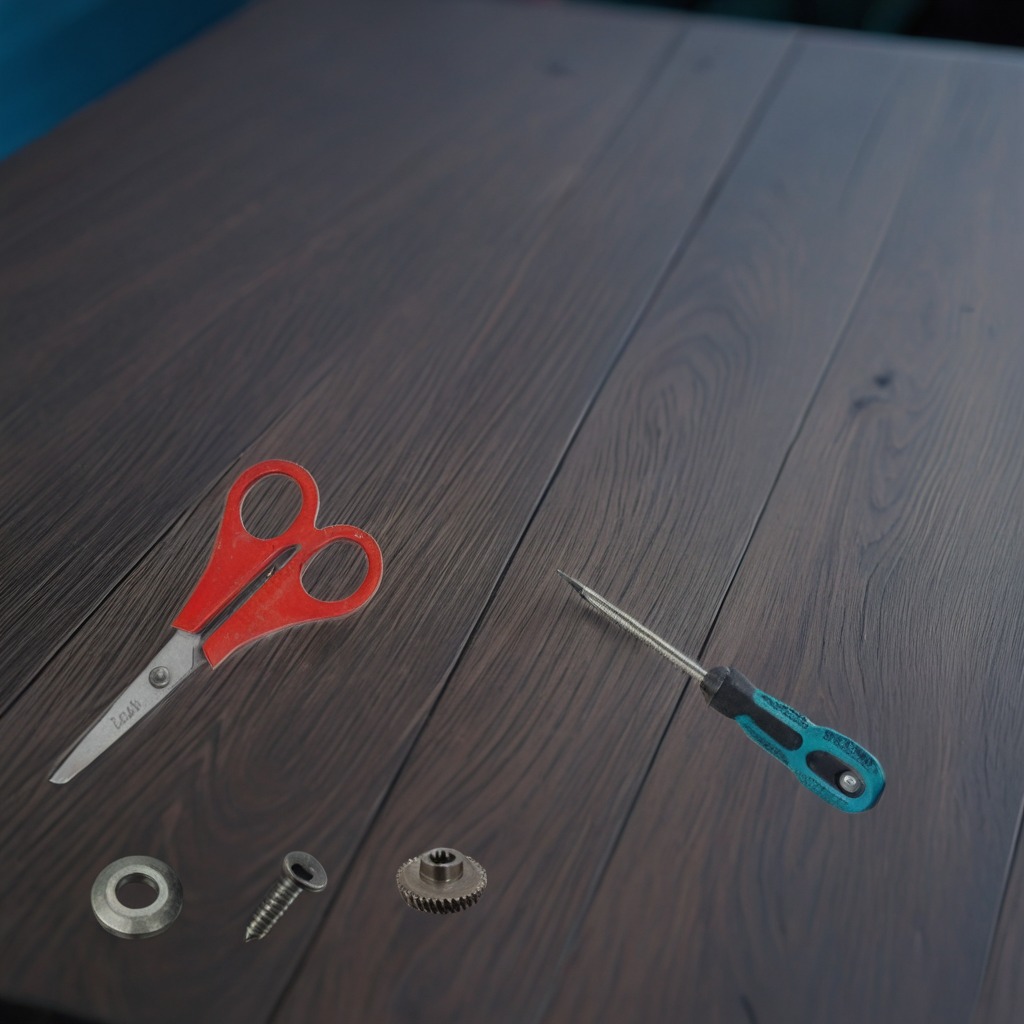
A steel gear with teeth, a flat metal washer, a metal machine screw, a screwdriver, and a pair of scissors are lying on the old table.